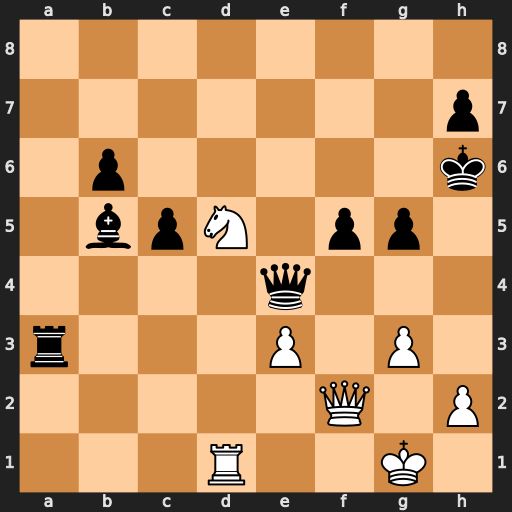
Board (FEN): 8/7p/1p5k/1bpN1pp1/4q3/r3P1P1/5Q1P/3R2K1
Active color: w
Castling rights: -
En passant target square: -
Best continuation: Qb2 Ra7 Qxb5